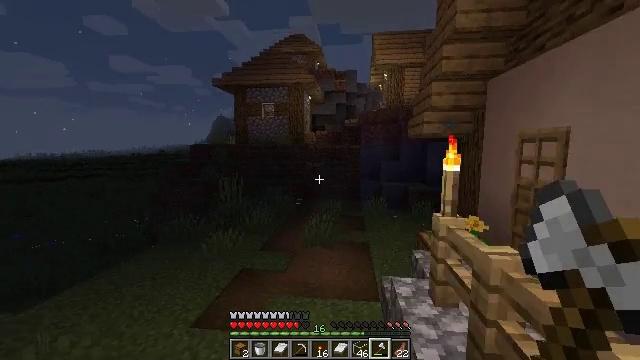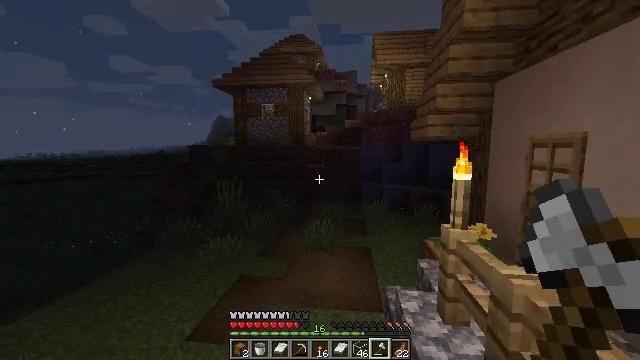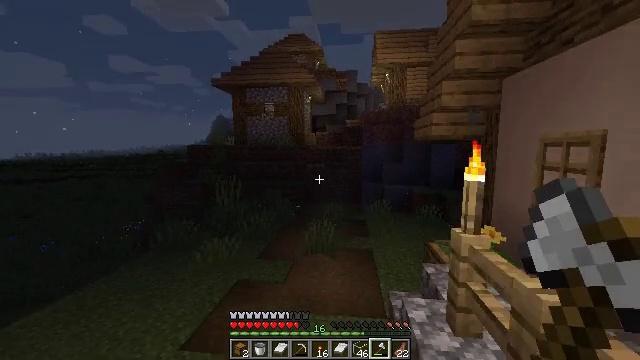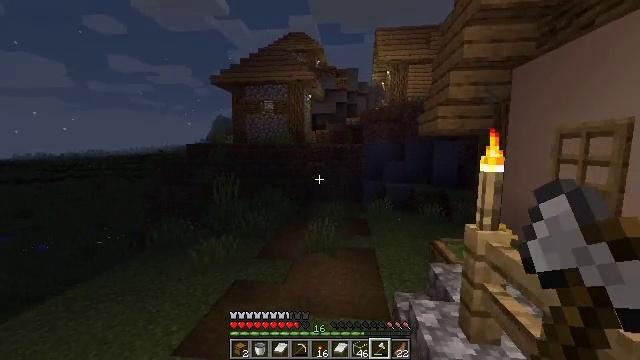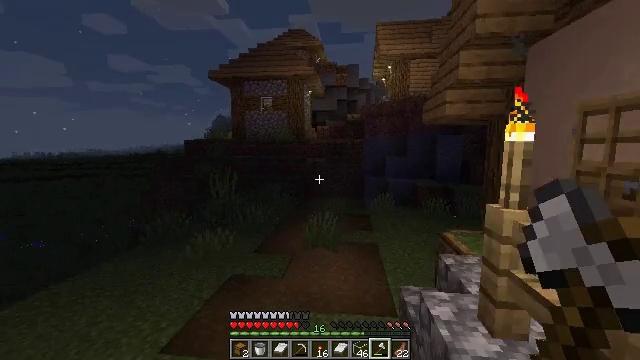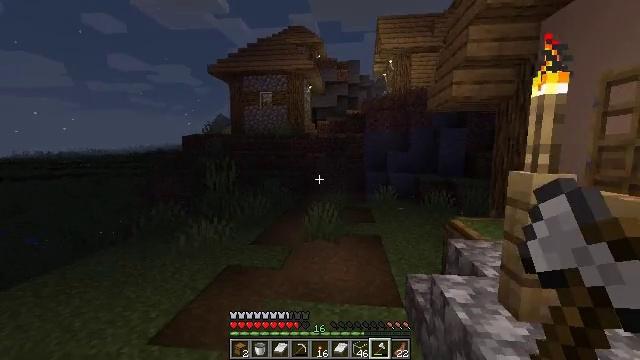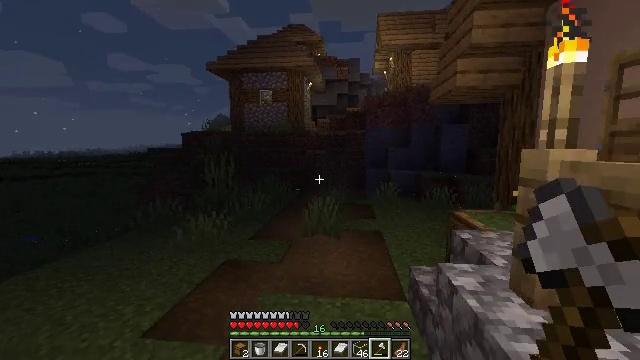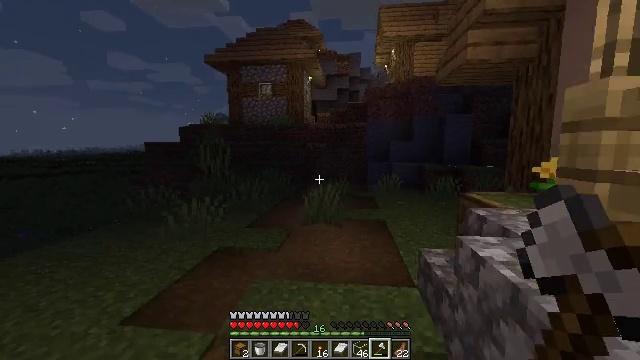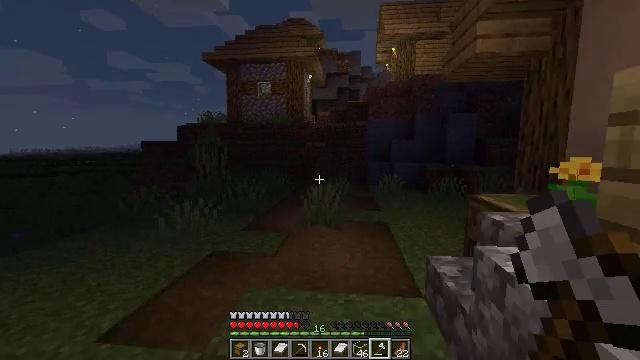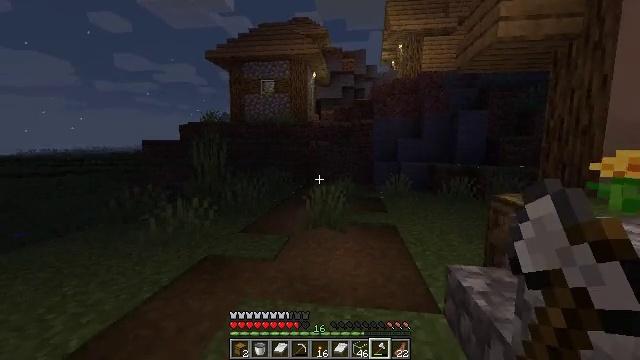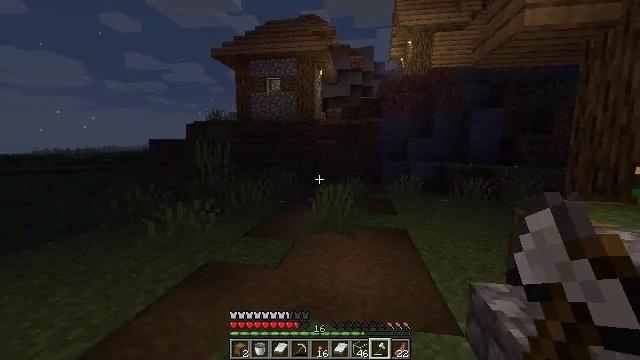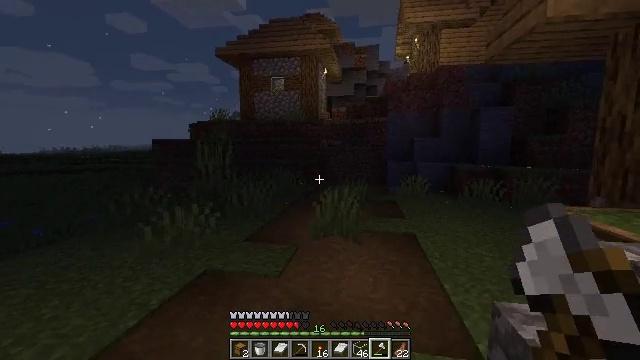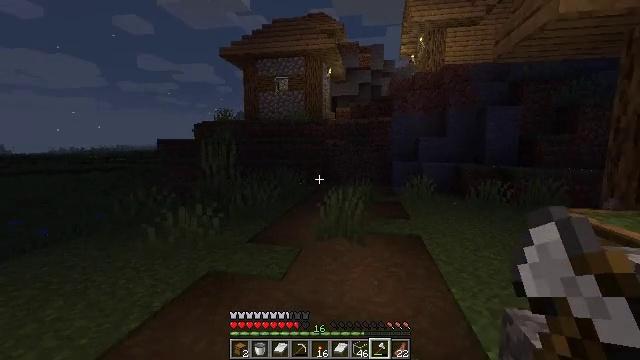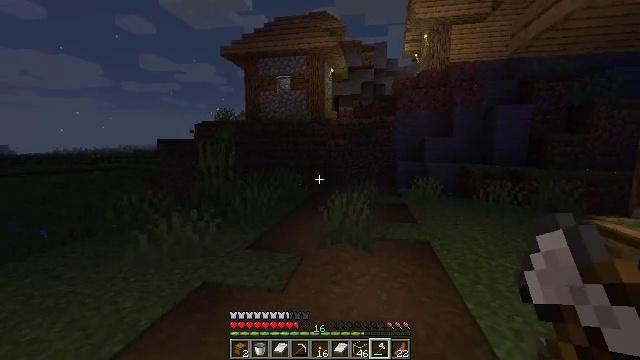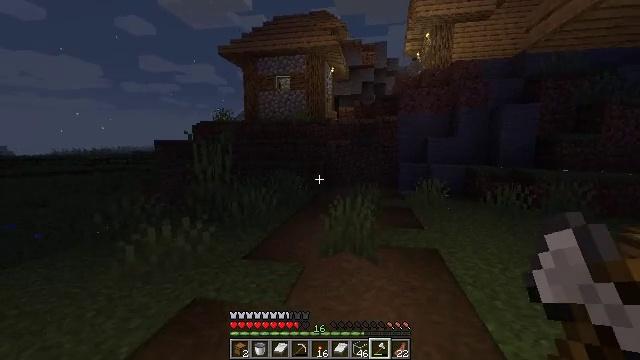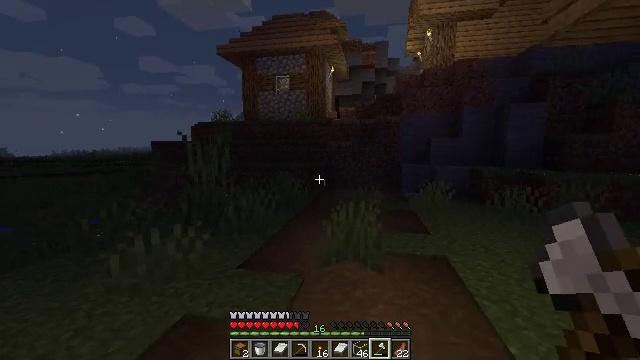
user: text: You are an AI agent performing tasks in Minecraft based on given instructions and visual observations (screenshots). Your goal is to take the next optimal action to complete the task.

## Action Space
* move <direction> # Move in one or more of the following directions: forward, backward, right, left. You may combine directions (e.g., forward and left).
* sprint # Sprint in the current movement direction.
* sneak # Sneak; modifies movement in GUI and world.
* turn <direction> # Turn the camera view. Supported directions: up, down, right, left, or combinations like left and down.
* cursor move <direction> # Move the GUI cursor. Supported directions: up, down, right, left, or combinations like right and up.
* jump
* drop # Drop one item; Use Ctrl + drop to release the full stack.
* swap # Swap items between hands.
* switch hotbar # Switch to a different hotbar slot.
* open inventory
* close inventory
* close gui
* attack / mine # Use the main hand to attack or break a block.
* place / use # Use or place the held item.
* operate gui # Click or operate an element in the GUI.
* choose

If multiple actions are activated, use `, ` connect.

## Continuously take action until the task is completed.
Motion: motion action
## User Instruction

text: Destroy the yellow bed to recycle it.
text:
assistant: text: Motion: move forward, jump
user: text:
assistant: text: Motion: move forward
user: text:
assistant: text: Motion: move forward, sprint
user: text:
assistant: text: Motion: move forward, sprint
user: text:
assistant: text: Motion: move forward, sprint
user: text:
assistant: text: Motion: move forward, sprint
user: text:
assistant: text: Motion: move forward, sprint
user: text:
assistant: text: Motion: move forward
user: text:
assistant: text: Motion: move forward, sprint
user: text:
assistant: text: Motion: move forward, sprint, turn left
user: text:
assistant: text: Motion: move forward, sprint
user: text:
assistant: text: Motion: move forward, sprint
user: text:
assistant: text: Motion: move forward, sprint
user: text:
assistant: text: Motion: move forward
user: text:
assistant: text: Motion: move forward, sprint
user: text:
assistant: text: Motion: move forward, sprint
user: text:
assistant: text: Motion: move forward, sprint
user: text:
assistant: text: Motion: move forward
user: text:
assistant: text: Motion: move forward
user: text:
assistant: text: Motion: move forward
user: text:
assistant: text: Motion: move forward, sprint
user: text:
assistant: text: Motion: move forward, sprint
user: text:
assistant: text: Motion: move forward, sprint
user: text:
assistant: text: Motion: move forward, sprint
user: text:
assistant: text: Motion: move forward
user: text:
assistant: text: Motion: move forward
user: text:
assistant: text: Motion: move forward
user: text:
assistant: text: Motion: move forward, sprint
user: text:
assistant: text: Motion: move forward, sprint
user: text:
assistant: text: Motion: move forward, sprint